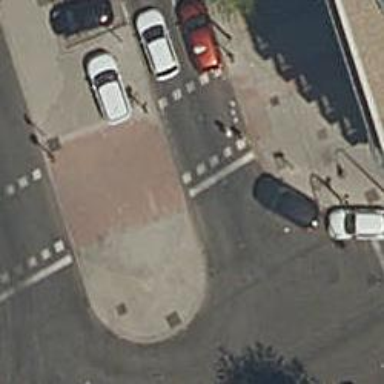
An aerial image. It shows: Road with traffic signals and zebra crossing with traffic signals.